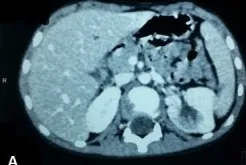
Computed tomographic images showing a heterogeneous left renal mass measuring 40/36/30 mm:. Scannographic axial section.
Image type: radiology (ct)